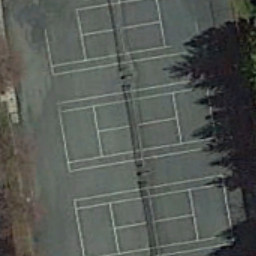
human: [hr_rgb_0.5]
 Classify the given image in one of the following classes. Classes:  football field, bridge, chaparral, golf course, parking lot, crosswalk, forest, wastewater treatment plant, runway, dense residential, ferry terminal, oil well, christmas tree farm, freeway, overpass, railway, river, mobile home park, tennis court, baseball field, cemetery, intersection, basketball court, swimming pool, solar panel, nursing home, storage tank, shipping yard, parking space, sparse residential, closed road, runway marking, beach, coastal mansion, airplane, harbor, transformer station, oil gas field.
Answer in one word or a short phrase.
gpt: tennis court